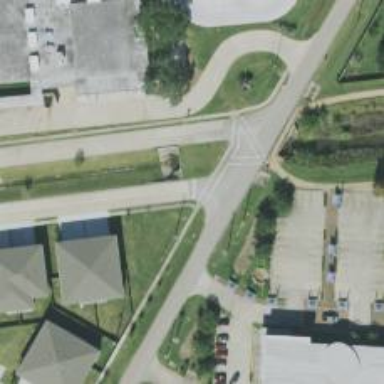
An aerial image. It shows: Road with stop sign.